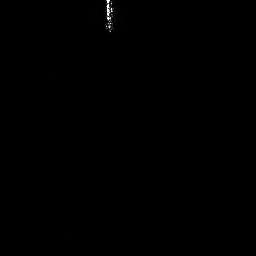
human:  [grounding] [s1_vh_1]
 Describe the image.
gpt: In the satellite image, there is  <ref>1 small ship </ref> <box>[[40, 0, 43, 11, 0]]</box> located at top.